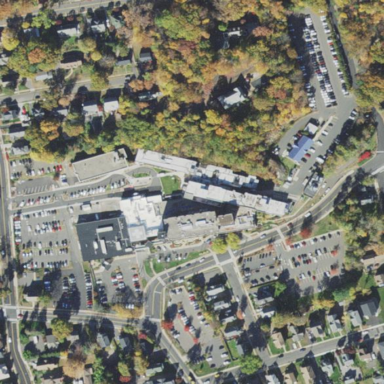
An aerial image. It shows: Hospital.